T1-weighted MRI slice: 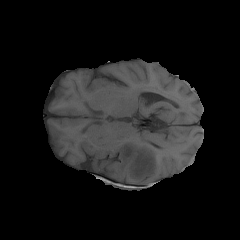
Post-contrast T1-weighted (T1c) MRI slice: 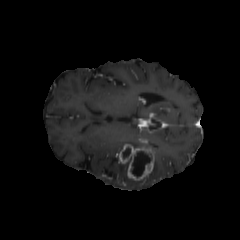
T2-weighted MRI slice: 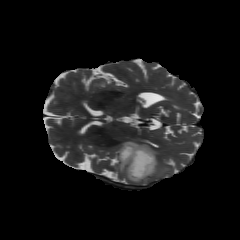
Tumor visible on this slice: yes